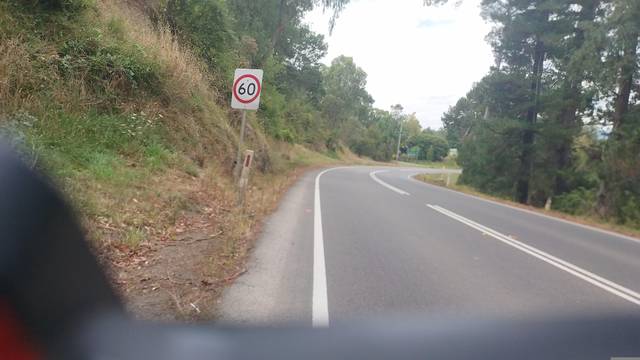
Region: Australia
Coordinates: -37.65, 145.495